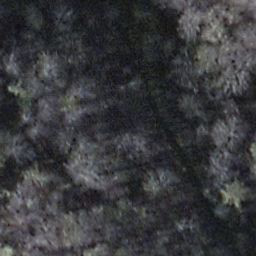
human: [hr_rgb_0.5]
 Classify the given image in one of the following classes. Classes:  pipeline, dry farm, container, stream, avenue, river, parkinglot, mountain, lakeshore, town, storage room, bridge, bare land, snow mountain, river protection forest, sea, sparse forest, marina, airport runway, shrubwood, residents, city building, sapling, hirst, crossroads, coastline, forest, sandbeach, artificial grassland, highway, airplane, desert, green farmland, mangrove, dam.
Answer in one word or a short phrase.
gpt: shrubwood